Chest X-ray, PA view. Patient: 51 years old, sex F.
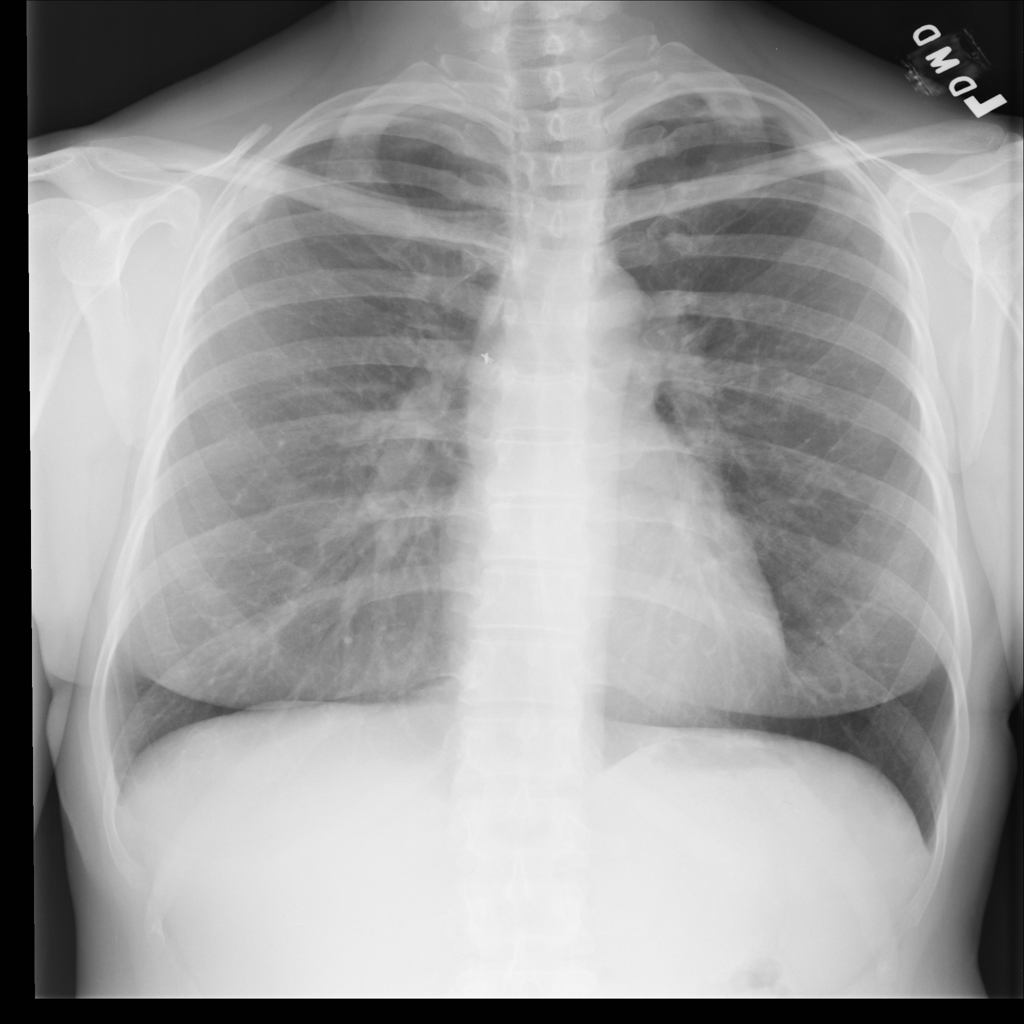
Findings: Pleural_Thickening